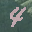
Label: 4